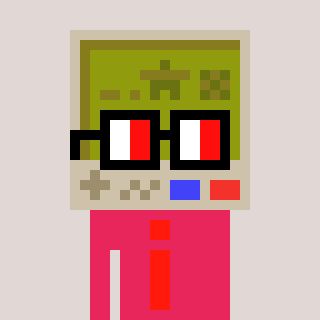
a pixel art character with square glasses with black frames and red eyes, a gameboy-shaped head and a redpinkish-colored body on a warm background